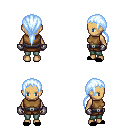
a pixel art fantasy rpg character, female body template, human, tanned skin, leather chest armor, teal pants, white cyan ponytail hairstyle, metal gloves, black slippers, four views (front, back, left, right), 2x2 character sprite sheet, small pixel art, hard edges, no anti-aliasing